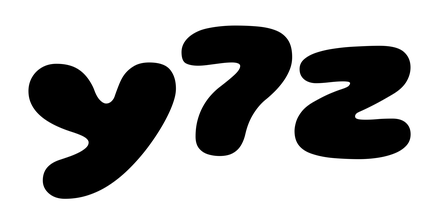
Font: Gluten_Black